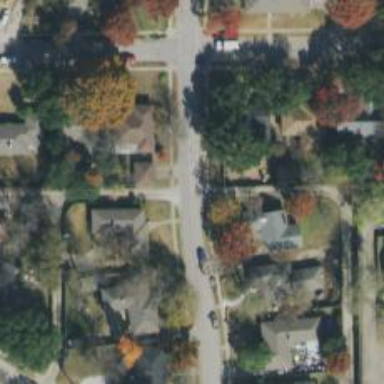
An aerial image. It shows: Alley classified as service road.